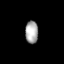
Tissue: lung
Cell type: T cells
Senescence score: 0.2089
Nuclear area (px): 285
Mean DAPI intensity: 168.046